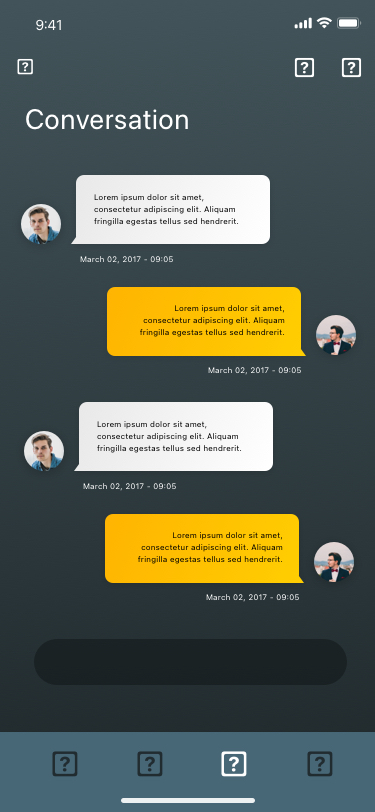
Text in this UI design:
Conversation